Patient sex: F
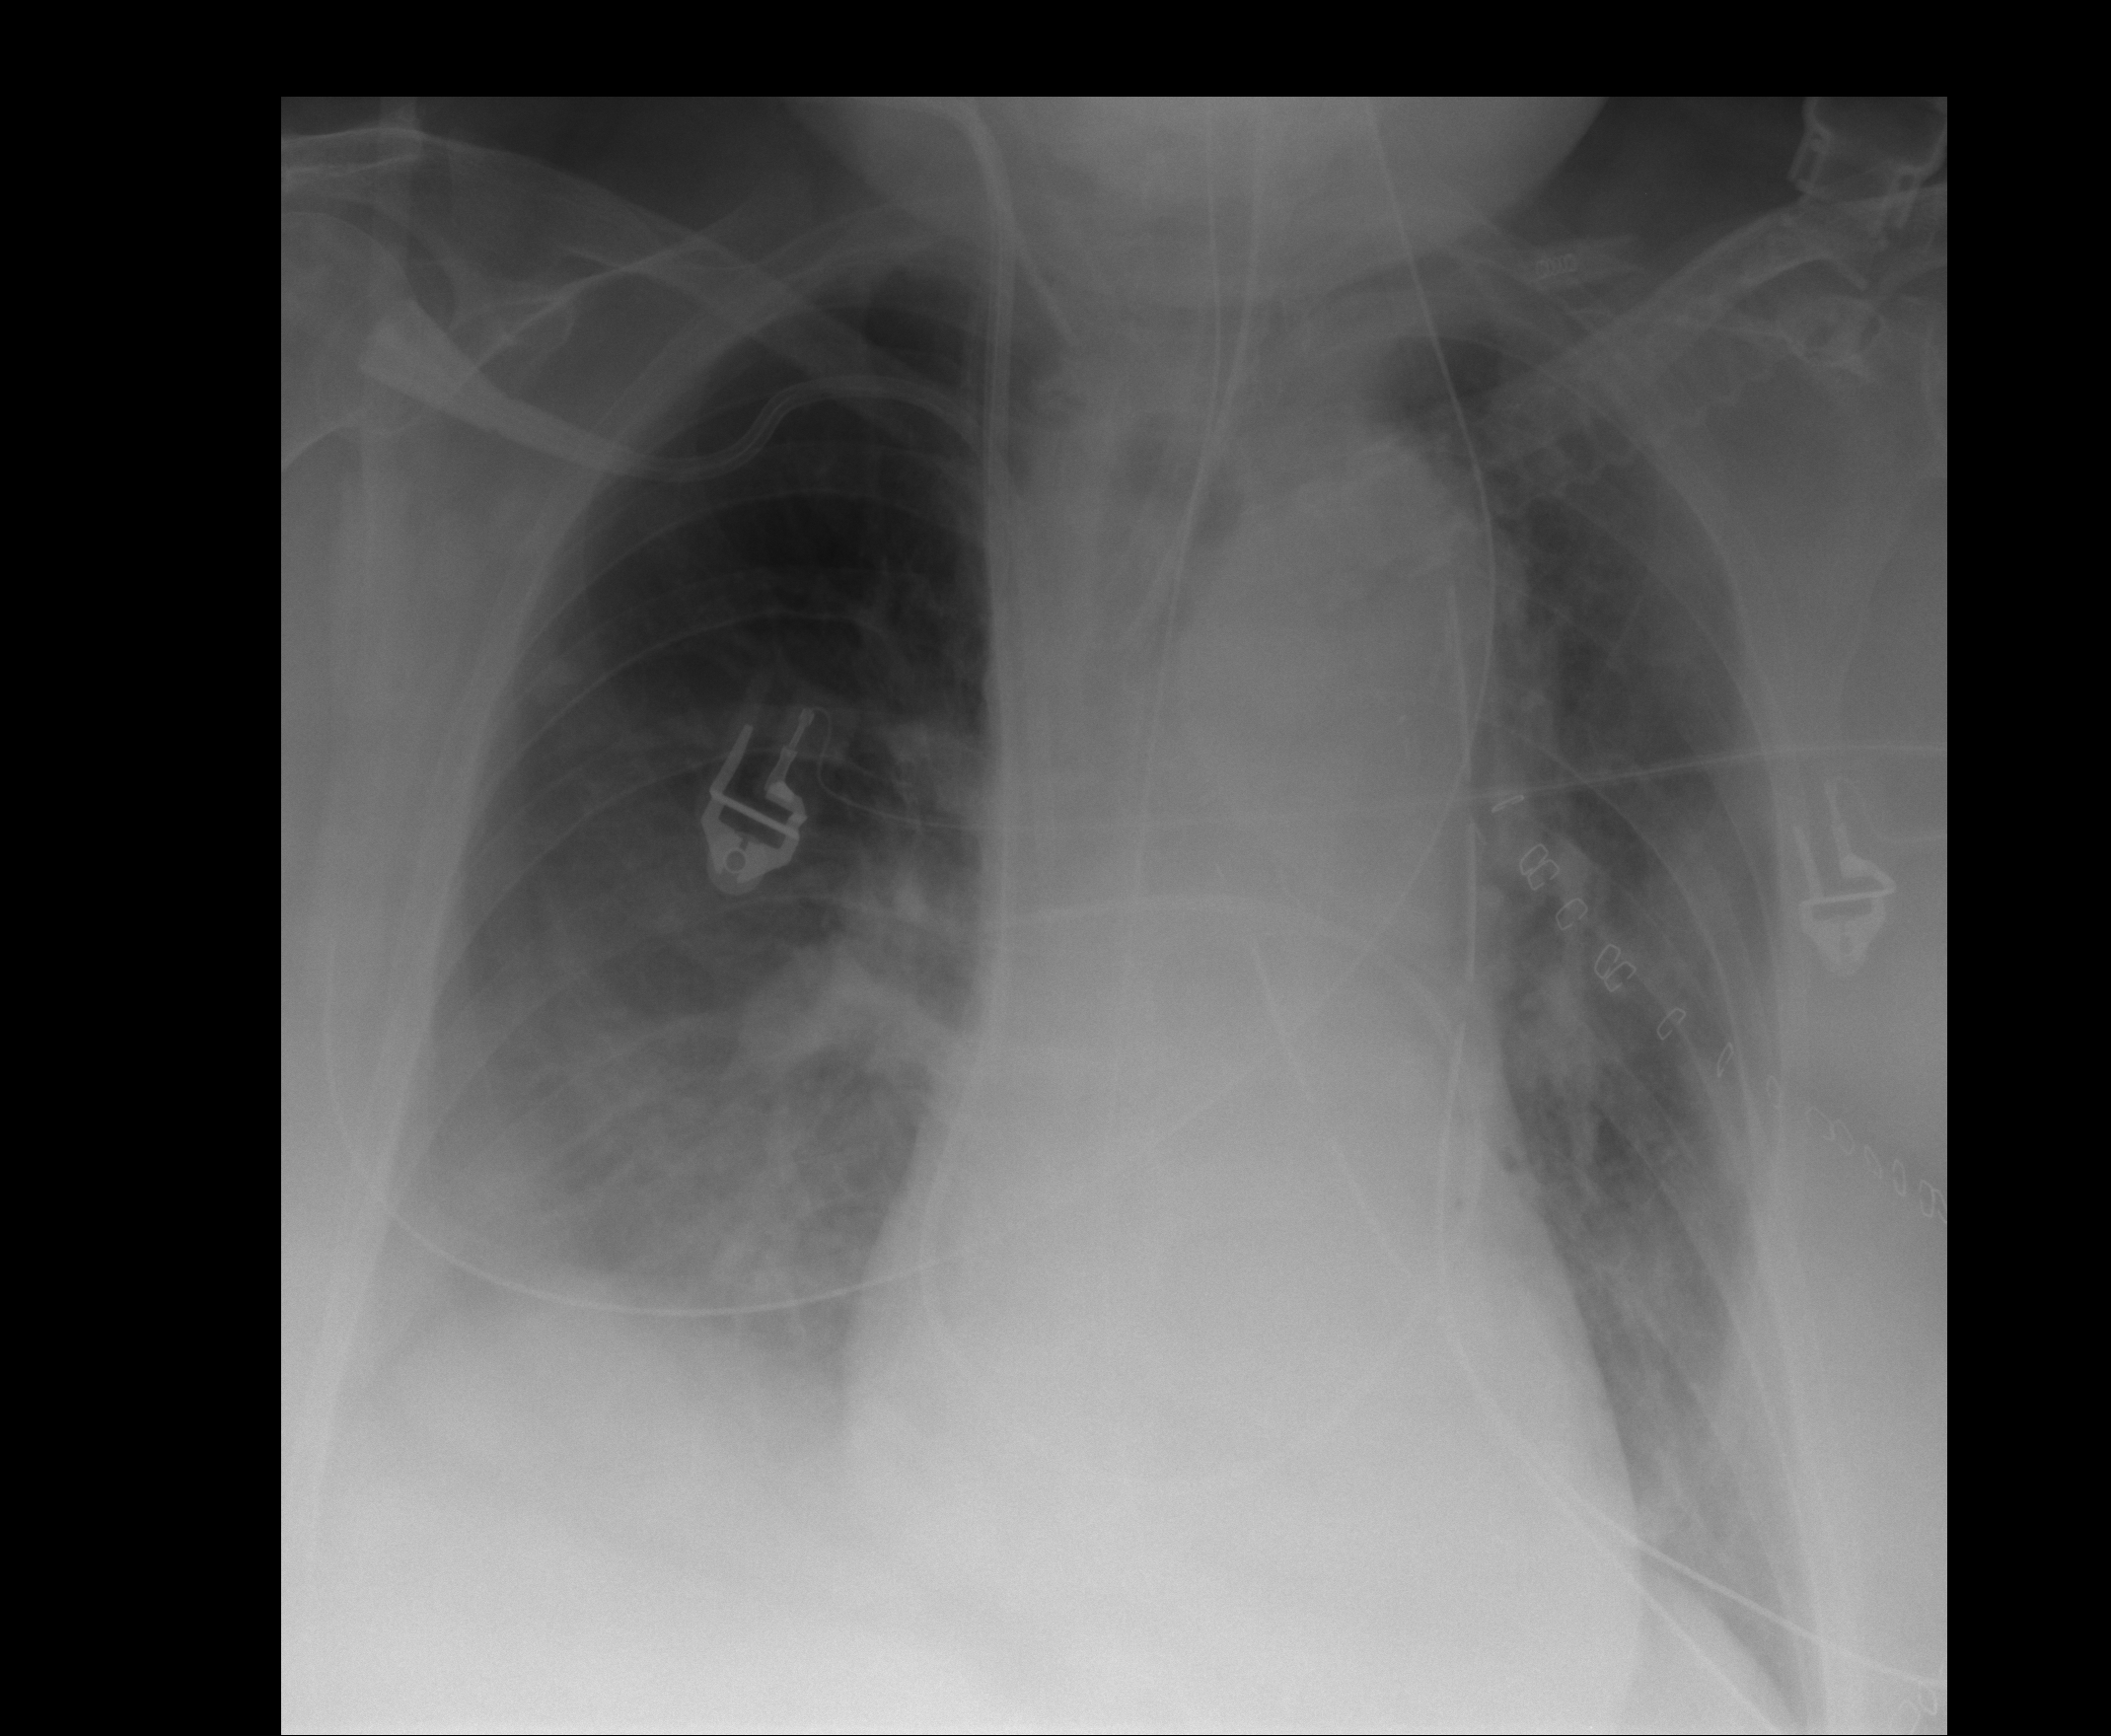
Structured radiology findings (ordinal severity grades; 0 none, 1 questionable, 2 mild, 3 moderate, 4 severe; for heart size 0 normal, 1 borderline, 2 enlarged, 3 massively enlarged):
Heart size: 0
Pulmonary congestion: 1
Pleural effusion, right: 2
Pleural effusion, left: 0
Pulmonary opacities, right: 0
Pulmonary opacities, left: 0
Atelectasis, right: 2
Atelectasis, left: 2